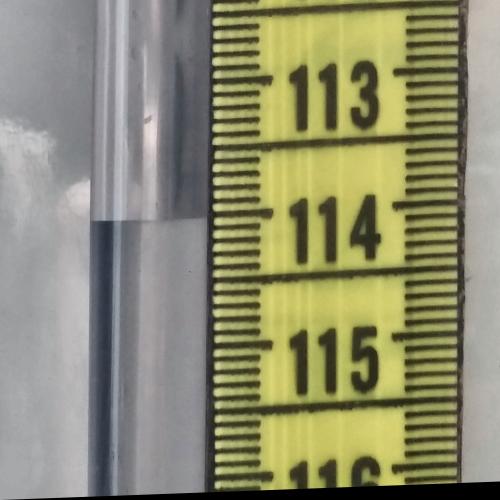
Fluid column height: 114.0 cm